Question: I want a chart, where the Y-axis contains time values like '%H:%M:%S'
I have used plugin for this
X-axis: ["dep1","dep2","dep3"]
Y-axis: ["00:15:30","00:55:30","00:45:30"]
My code is as follows:
'''
$('#durationChart').highcharts({
chart: {
type: 'column'
},
title: {
text: 'Avg. values'
},
xAxis: {
categories: ["dep1","dep2","dep3"],
labels: {
rotation: -45,
style: {
fontSize: '11px',
fontFamily: 'tahoma, sans-serif'
}
}
},
yAxis: {
type: 'datetime',
dateTimeLabelFormats: {
second: '%H:%M:%S',
minute: '%H:%M',
hour: '%H:%M',
day: '%e. %b',
week: '%e. %b',
month: '%b '%y',
year: '%Y'
}
},
plotOptions: {
column: {
pointPadding: 0.2,
borderWidth: 0,
dataLabels: {
enabled: true,
formatter:function() {
return ''+ Highcharts.dateFormat('%H:%M:%S', this.y);
}
}
}
},credits: {
enabled: false
},
series: [{
name: 'Territories',
colorByPoint: false,
data: ["00:15:24", "00:13:51", "00:11:17", "00:20:02", "00:11:55", "00:10:00", "00:15:46", "00:10:54", "00:00:01", "00:01:01", "00:01:03", "00:01:47", "00:02:47", "00:01:50", "00:01:53", "00:00:43", "00:11:46", "00:00:02", "00:01:03", "00:05:07", "00:01:42", "00:16:11"]
}]
});'
'''
I am having trouble generating a chart with time values on the Y-axis
I don't need to display any dates
Sample picture I've shared below...

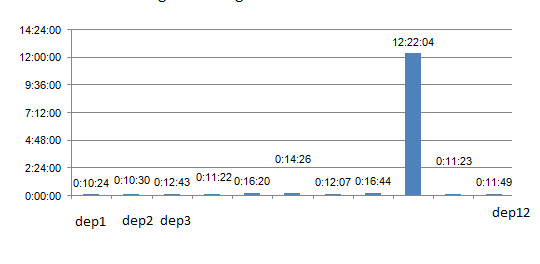
Answer: See answer here:
- <URL>
You will still need to send the full date. Then you can format the output to only show the time portion.
Or you can send the time as an integer number of seconds.